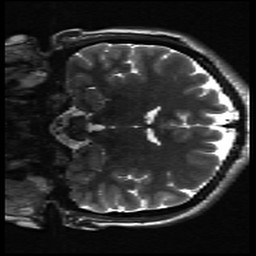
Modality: inplaneT2
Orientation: coronal